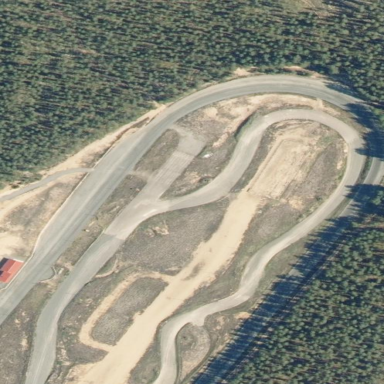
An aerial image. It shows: Motor sport raceway.